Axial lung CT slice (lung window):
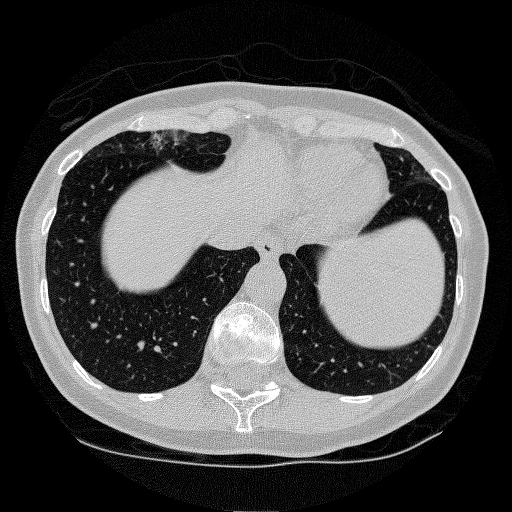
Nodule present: no